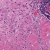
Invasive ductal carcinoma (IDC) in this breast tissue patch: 1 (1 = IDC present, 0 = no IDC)